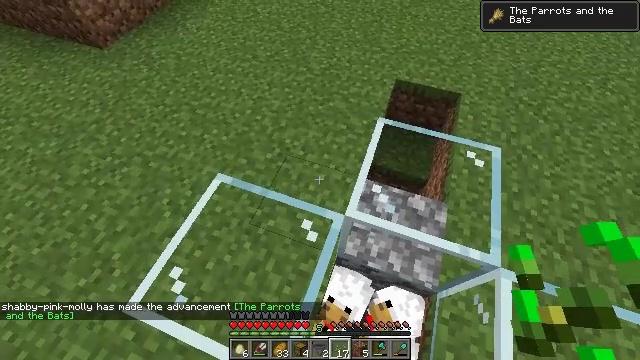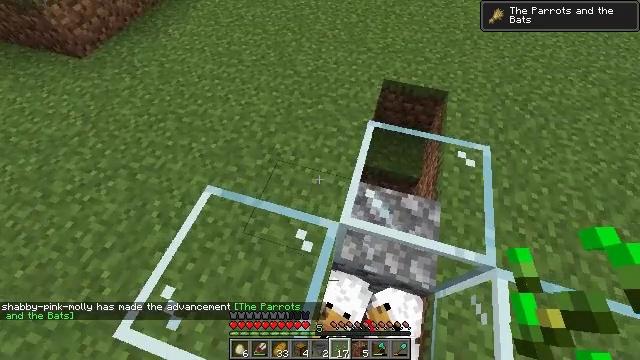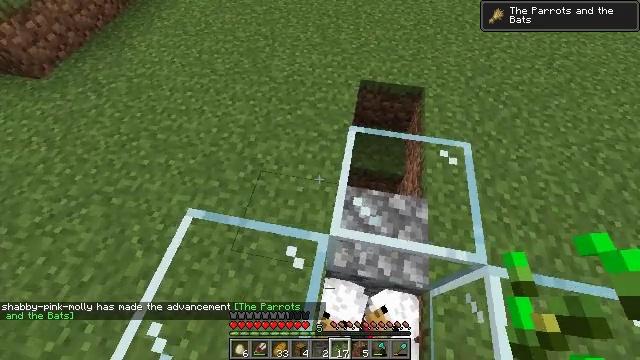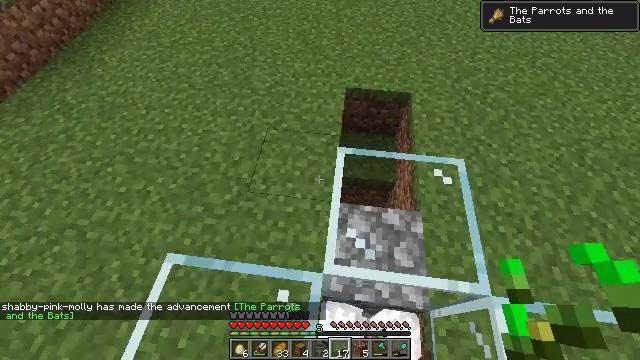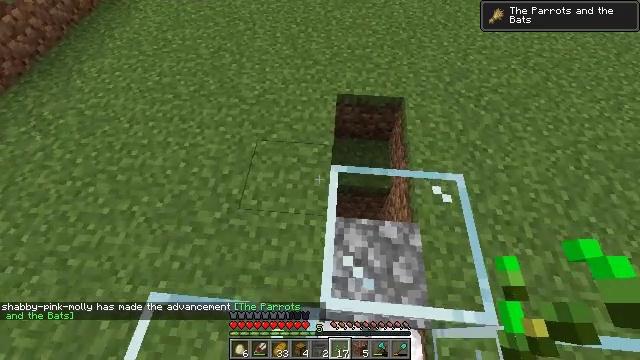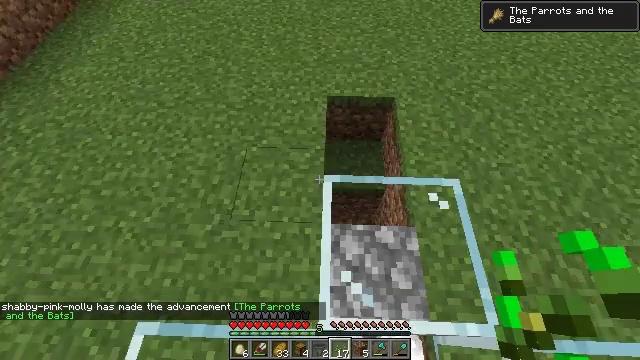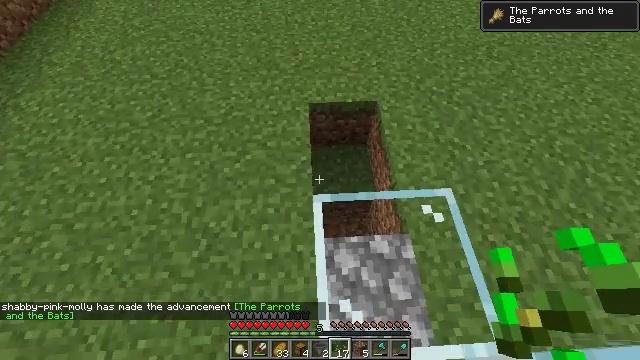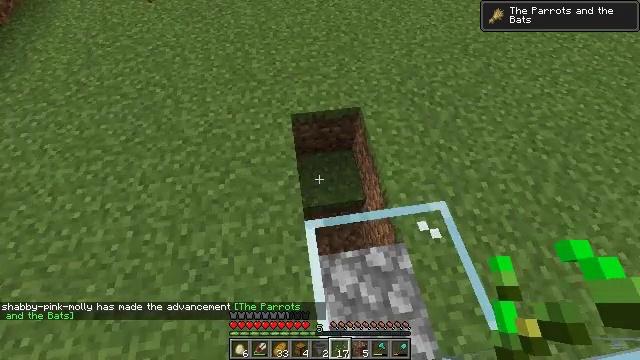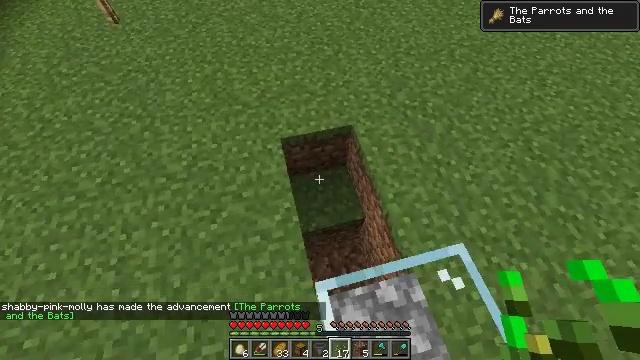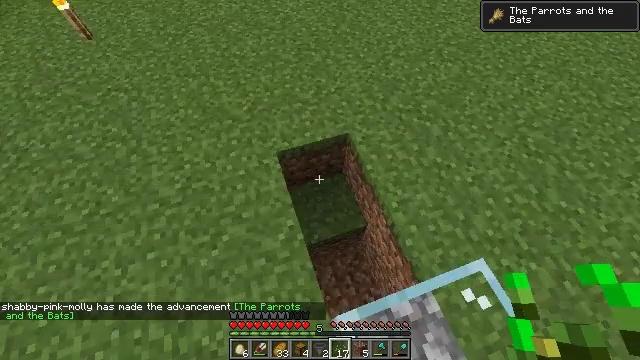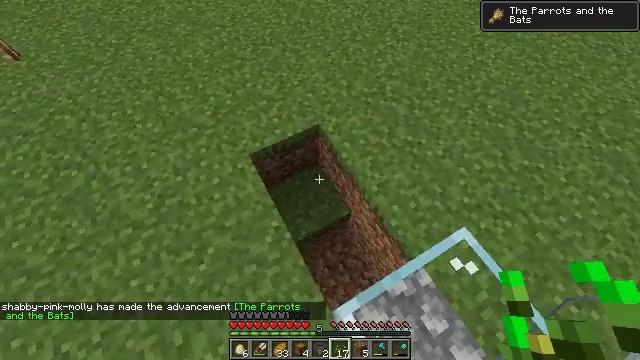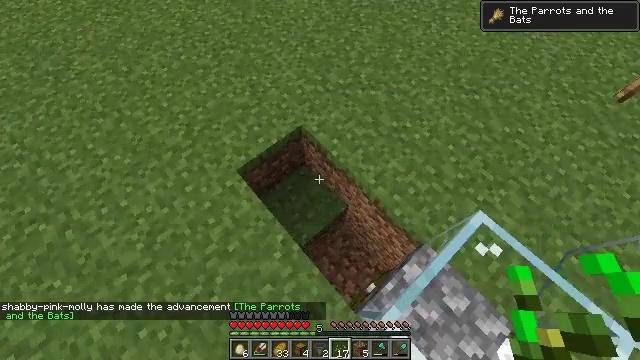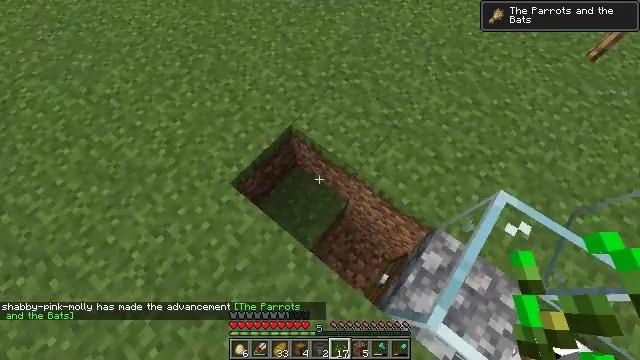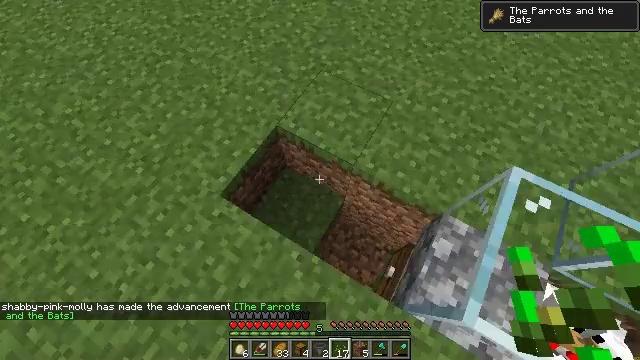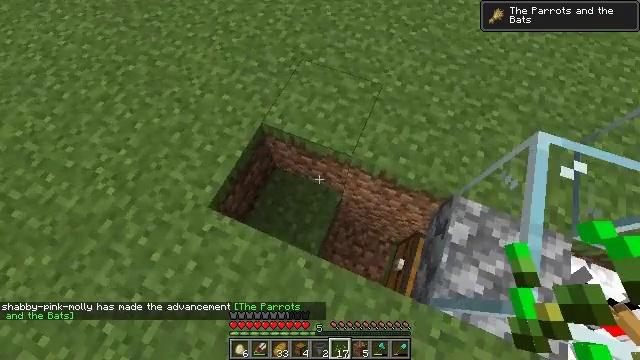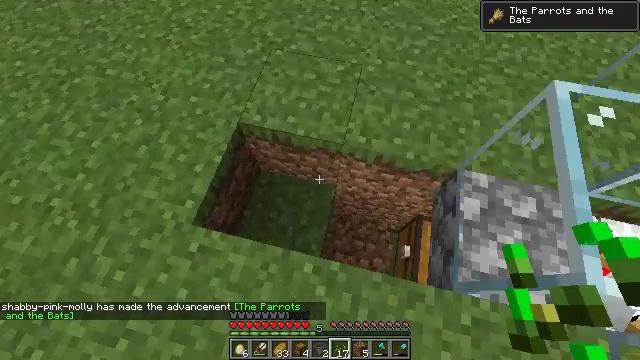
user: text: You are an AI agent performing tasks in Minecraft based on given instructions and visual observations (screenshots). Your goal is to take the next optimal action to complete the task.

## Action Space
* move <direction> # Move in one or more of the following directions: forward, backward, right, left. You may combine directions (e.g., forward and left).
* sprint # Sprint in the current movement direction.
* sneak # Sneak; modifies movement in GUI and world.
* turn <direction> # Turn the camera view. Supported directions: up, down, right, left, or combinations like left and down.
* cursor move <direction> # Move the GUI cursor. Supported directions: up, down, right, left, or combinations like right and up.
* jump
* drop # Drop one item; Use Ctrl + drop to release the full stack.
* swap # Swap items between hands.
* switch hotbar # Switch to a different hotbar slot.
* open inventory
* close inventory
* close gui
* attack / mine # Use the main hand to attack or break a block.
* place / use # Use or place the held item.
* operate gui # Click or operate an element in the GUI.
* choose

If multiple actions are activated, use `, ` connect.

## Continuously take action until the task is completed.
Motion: motion action
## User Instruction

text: Kill mobs.
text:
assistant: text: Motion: move forward, turn right
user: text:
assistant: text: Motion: move forward, turn right
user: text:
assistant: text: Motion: move forward, turn right
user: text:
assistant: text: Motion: move forward, turn right
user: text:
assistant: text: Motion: move forward, turn right
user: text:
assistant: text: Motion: move forward, turn right
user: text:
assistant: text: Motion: move forward, turn right
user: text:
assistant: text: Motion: move forward and move left, turn right
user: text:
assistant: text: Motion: move forward and move left, turn right
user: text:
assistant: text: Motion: move forward and move left, turn right and down
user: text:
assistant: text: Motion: move forward and move left, turn right and down
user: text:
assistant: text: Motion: move forward and move left, turn right and down
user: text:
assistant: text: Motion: move forward and move left, turn right
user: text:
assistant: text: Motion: move forward and move left, turn right
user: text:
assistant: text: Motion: move forward and move left, turn right
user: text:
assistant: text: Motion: move forward and move left, turn right
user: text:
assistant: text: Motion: move forward and move left, turn right
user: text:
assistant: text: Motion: move forward and move left, turn right and down
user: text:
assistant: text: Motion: move forward and move left, turn right and down
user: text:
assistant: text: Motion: move forward and move left, turn right
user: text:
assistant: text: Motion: move left, turn right
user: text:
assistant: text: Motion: turn right and up
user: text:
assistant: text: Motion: turn right and up
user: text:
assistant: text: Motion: turn right and up
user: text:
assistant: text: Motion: turn up
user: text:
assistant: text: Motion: no_op
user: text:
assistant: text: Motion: turn right and up
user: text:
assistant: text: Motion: turn right and up
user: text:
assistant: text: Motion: turn right
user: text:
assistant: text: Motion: turn right